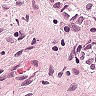
Metastatic tissue present: yes